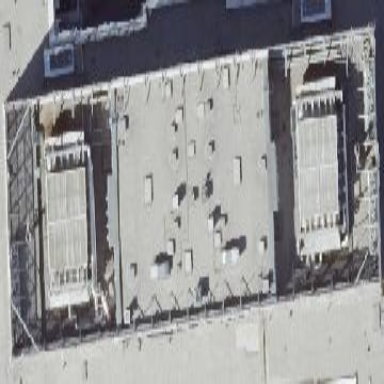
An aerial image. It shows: Building with black tar roof and light grey walls.